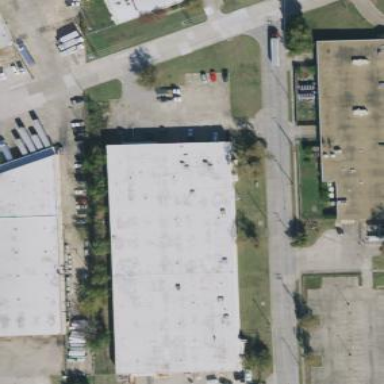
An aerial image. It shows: Warehouse building.